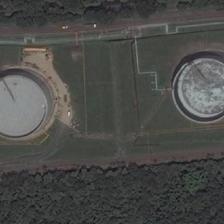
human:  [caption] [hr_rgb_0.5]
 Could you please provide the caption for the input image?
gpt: two circle tanks are surrounded by meadows near to green plants .

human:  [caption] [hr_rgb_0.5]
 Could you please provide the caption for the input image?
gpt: two jars with green paint and many tall trees beside .

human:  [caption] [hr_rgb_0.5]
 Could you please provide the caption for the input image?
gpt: two tanks surround by green meadows are between two piece of green plants .

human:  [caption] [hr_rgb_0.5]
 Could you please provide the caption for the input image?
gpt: these two circular buildings are axisymmetric .

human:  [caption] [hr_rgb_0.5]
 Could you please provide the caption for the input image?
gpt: two large storage tanks are around with green meadows next to many trees .